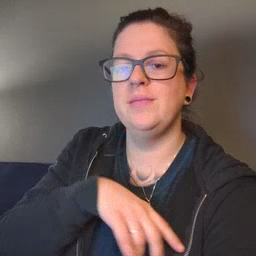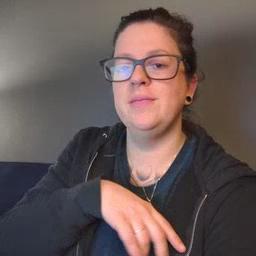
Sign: shhh